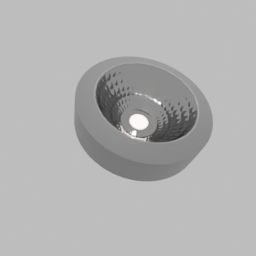
Label: lighting